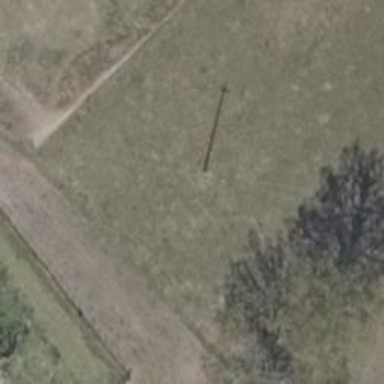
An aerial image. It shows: Minor power line.